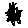
Label: square